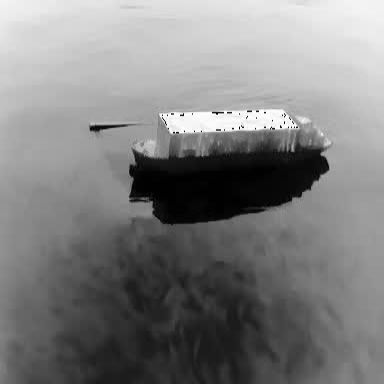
There is a fishing_boat in the infrared image.